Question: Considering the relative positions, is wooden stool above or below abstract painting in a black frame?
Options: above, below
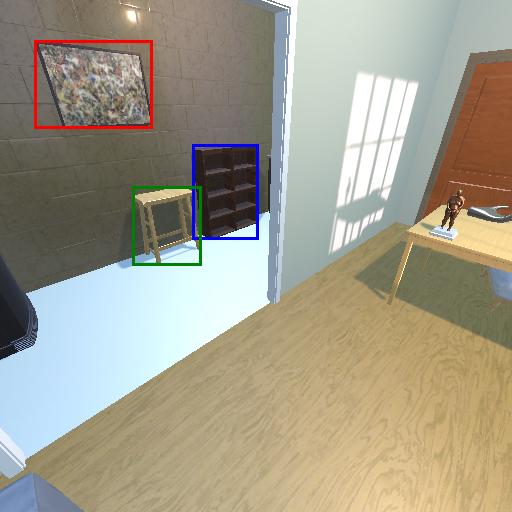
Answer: above